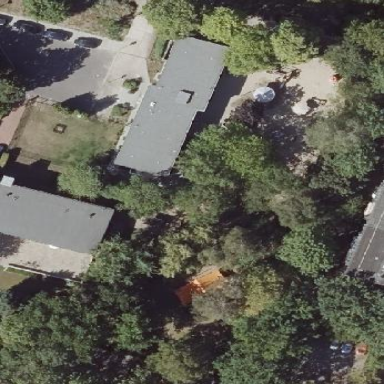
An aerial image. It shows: Kindergarten.